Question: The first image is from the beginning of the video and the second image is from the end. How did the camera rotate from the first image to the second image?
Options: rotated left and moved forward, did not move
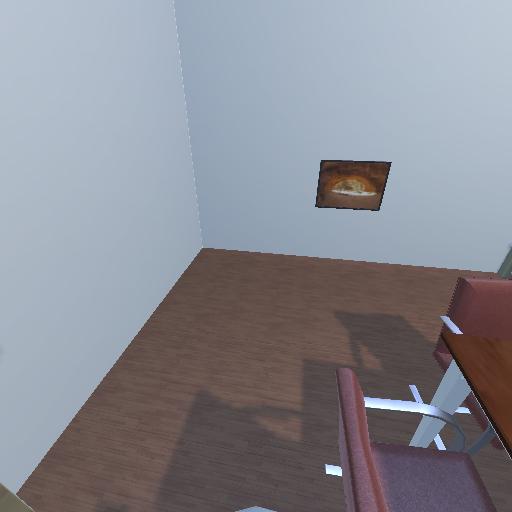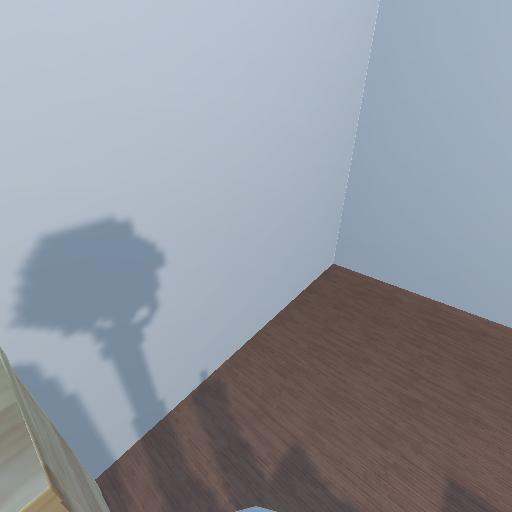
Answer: rotated left and moved forward